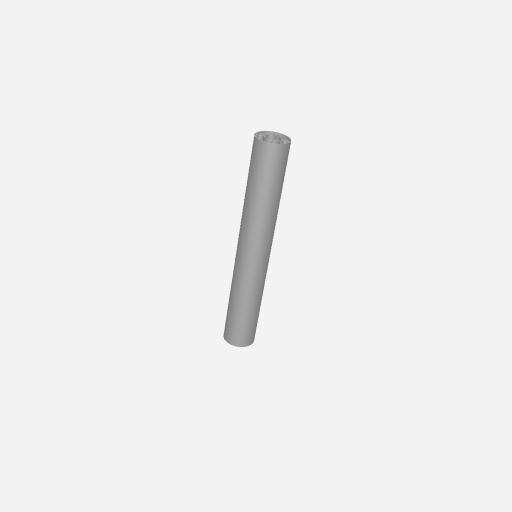
Part: GoTUBE216